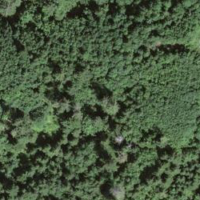
EUNIS habitat code: 44
Species observed at this site:
Sambucus racemosa